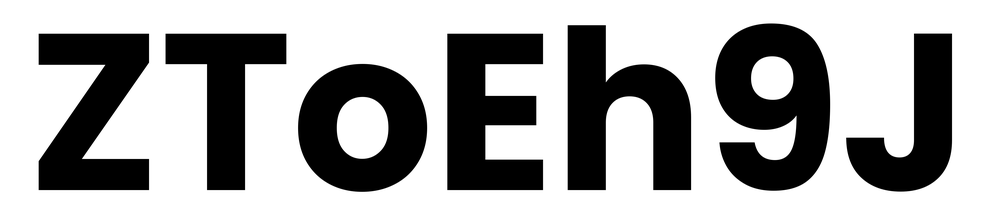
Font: Poppins-Bold